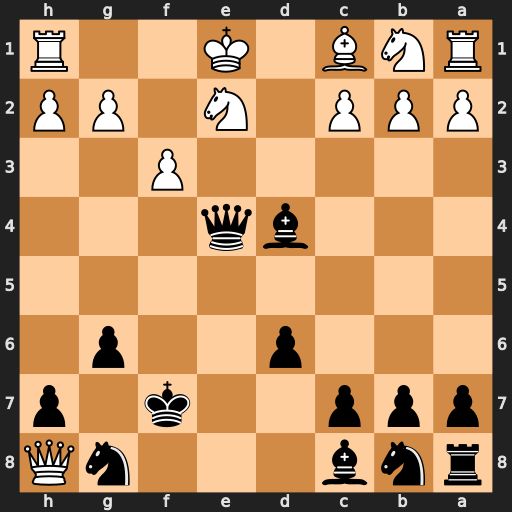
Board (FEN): rnb3nQ/ppp2k1p/3p2p1/8/3bq3/5P2/PPP1N1PP/RNB1K2R
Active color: b
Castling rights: KQ
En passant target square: -
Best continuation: Qxe2+ Kxe2 Bxh8